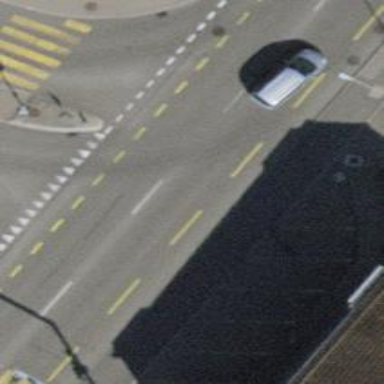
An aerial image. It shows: Road with traffic signals.